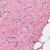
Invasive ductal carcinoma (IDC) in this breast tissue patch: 0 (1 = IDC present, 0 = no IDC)